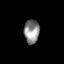
Tissue: skin
Cell type: Fibroblasts
Senescence score: 0.7082
Nuclear area (px): 356
Mean DAPI intensity: 139.781